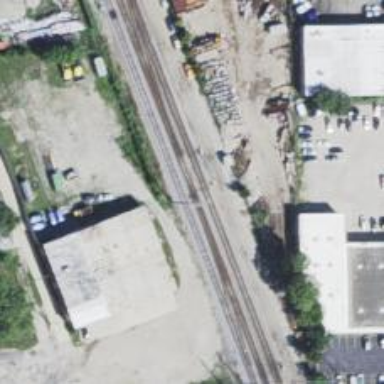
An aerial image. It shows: Railway siding for service.